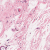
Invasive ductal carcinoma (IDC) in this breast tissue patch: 0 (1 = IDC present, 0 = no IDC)